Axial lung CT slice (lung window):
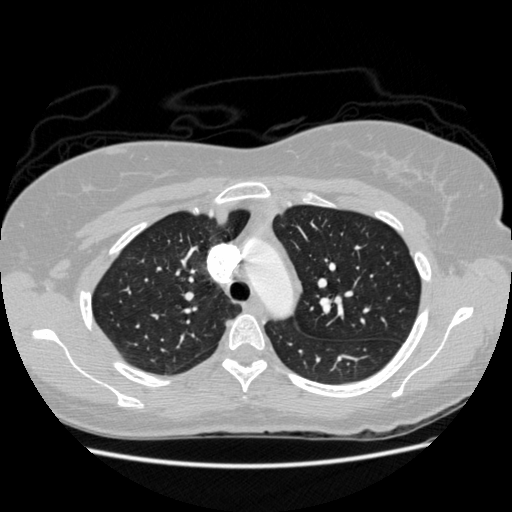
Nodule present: no